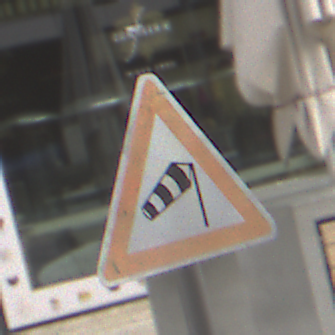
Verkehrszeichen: SeitenwindVonRechts
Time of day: Midday
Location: Outdoor (Urban)
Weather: Overcast
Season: NotSpecified
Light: Natural